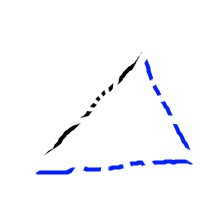
Shape: triangle